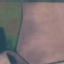
Land use / land cover class: AnnualCrop